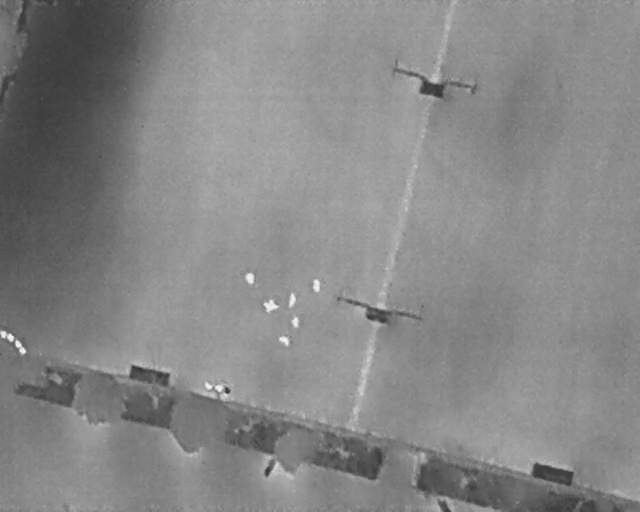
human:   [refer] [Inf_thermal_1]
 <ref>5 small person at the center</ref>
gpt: <box>[[37, 53, 40, 55, 2], [48, 54, 50, 56, 2], [44, 57, 46, 59, 9], [45, 62, 47, 63, 2], [43, 65, 45, 67, 2]]</box>